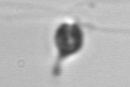
Label: Pyramimonas_longicauda